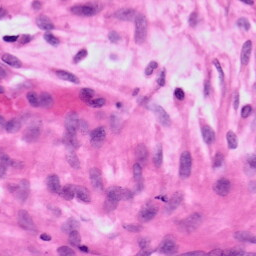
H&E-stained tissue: Ovarian